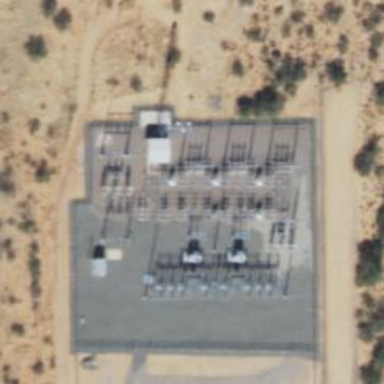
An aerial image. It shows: Switch for power supply.